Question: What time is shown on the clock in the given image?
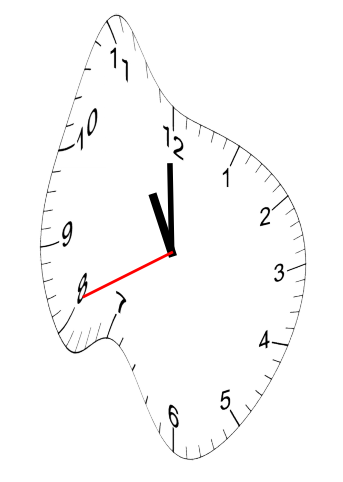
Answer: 10:59:41